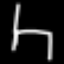
Label: chair